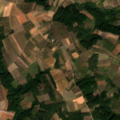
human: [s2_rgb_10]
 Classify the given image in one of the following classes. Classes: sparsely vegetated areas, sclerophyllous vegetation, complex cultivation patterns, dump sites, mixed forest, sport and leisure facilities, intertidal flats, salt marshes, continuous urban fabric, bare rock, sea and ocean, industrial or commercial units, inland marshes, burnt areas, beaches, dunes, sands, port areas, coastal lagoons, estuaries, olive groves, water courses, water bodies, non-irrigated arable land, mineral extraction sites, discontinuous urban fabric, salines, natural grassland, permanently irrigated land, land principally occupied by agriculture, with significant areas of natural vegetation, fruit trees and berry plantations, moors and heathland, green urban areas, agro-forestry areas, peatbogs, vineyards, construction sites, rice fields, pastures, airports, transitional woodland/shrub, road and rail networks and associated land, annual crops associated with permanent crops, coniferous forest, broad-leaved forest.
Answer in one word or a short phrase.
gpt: complex cultivation patterns, land principally occupied by agriculture, with significant areas of natural vegetation, broad-leaved forest